Question: I am trying to select the link which contains medicine name ALMOGRAN, number 12.5 and 'leaflet' in the script shown below. The code I am using misses out on this element. while for other medicine names it is working fine. What would be the best way to filter out and select this element from the webpage
(<URL>
PILALMOGRAN 12.5 MG FILM-COATED TABLETSleaflet MAH BRAND_PLPI 20774-1629.pdf
'''
Code I am using :
elem7 = driver.find_element_by_xpath("//a[contains(., 'leaflet')and contains(.,'" +g+ "')]")
link2 = elem7.get_attribute('href')
time.sleep(15)
'''
where g is the number 12.5
Please help me understand where am I going wrong I am a newbie. Thanks
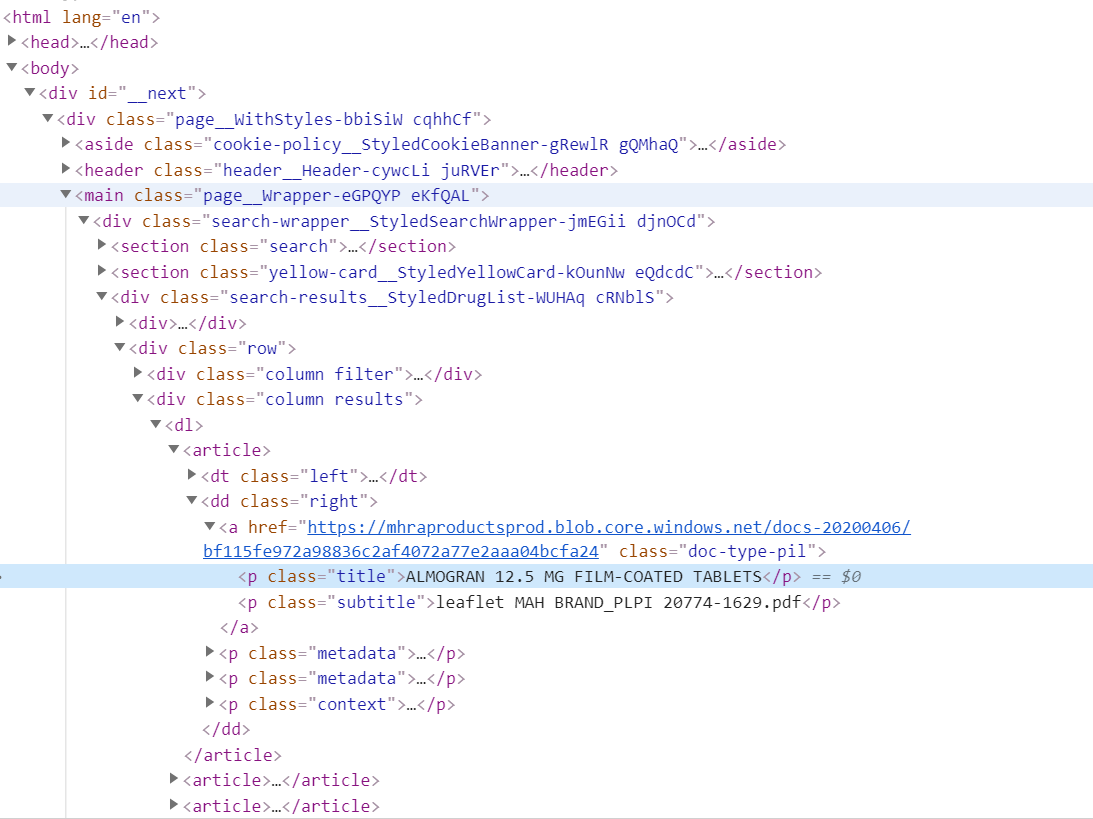
Answer: The code you have finds the desired link
'''
g = '12.5'
elem7 = driver.find_element_by_xpath(("//a[contains(., 'leaflet')and contains(.,'" + g + "')]"))
print(elem7.text)
link2 = elem7.get_attribute('href')
print(link2)
'''
Result
'''
ALMOGRAN 12.5 MG FILM-COATED TABLETS
leaflet MAH BRAND_PLPI 20774-1629.pdf
https://mhraproductsprod.blob.core.windows.net/docs-20200406/bf115fe972a98836c2af4072a77e2aaa04bcfa24
'''
But it is always the first link on the page that you'll find because you use 'find_element'. If you test your search criteria with 'find_elements' you see that it actually finds all 4 the links.
'''
g = '12.5'
elements = driver.find_elements_by_xpath(("//a[contains(., 'leaflet')and contains(.,'" + g + "')]"))
for element in elements:
print(element.text)
link2 = element.get_attribute('href')
print(link2)
'''
Result
'''
ALMOGRAN 12.5 MG FILM-COATED TABLETS
leaflet MAH BRAND_PLPI 20774-1629.pdf
https://mhraproductsprod.blob.core.windows.net/docs-20200406/bf115fe972a98836c2af4072a77e2aaa04bcfa24
ALMOTRIPTAN 12.5MG TABLETS,ALMOGRAN 12.5MG TABLETS
leaflet MAH BRAND_PLPI 20636-1099.pdf
https://mhraproductsprod.blob.core.windows.net/docs-20200406/3ef1e68659b17b5cbc6bed7988dd7d32d8ff5258
ALMOTRIPTAN 12.5MG TABLETS,ALMOGRAN 12.5MG TABLETS
leaflet MAH BRAND_PLPI 18799-1153.pdf
https://mhraproductsprod.blob.core.windows.net/docs-20200406/91cb21381c4aea438fe87a49cfc4abd3557f7614
ALMOGRAN 12.5 MG FILM-COATED TABLETS,ALMOTRIPTAN 12.5 MG FILM-COATED TABLETS
leaflet MAH BRAND_PLPI 20636-2661.pdf
https://mhraproductsprod.blob.core.windows.net/docs-20200406/f30be6ab9c3e85abd455da4262ffaf5932813014
'''
So if your medicin would not have been the first on the page, your code would have found another medicin. You could make your search critera more specific. Another way is to use find_elements and add something like 'if "extra criteria" in element.text: ...' inside the for loop.
This searches for all the medicines on the page
'''
# ------------------------------------------------------------------
def find_medicine_leaflet(page_meds, med_name):
print(f'
------- searching for {med_name} -------')
nr_found = 0
for page_med in page_meds:
if medicine_name in page_med.text:
nr_found += 1
text = page_med.text.replace('
', ' - ')
print(f"{nr_found} {text}
leaflet url: {page_med.get_attribute('href')}")
print(f'------- {nr_found} found -------
')
# ------------------------------------------------------------------
medicine_names = [
'ALMOGRAN 12.5 MG FILM-COATED TABLETS',
'ALMOTRIPTAN 12.5MG TABLETS,ALMOGRAN 12.5MG TABLETS',
'ALMOTRIPTAN 12.5MG TABLETS,ALMOGRAN 12.5MG TABLETS',
'ALMOGRAN 12.5 MG FILM-COATED TABLETS,ALMOTRIPTAN 12.5 MG FILM-COATED TABLETS',
]
g = '12.5'
page_medicines = driver.find_elements_by_xpath(("//a[contains(., 'leaflet')and contains(.,'" + g + "')]"))
for medicine_name in medicine_names:
find_medicine_leaflet(page_medicines, medicine_name)
'''
Result
'''
------- searching for ALMOGRAN 12.5 MG FILM-COATED TABLETS -------
1 ALMOGRAN 12.5 MG FILM-COATED TABLETS - leaflet MAH BRAND_PLPI 20774-1629.pdf
leaflet url: https://mhraproductsprod.blob.core.windows.net/docs-20200406/bf115fe972a98836c2af4072a77e2aaa04bcfa24
2 ALMOGRAN 12.5 MG FILM-COATED TABLETS,ALMOTRIPTAN 12.5 MG FILM-COATED TABLETS - leaflet MAH BRAND_PLPI 20636-2661.pdf
leaflet url: https://mhraproductsprod.blob.core.windows.net/docs-20200406/f30be6ab9c3e85abd455da4262ffaf5932813014
------- 2 found -------
------- searching for ALMOTRIPTAN 12.5MG TABLETS,ALMOGRAN 12.5MG TABLETS -------
1 ALMOTRIPTAN 12.5MG TABLETS,ALMOGRAN 12.5MG TABLETS - leaflet MAH BRAND_PLPI 20636-1099.pdf
leaflet url: https://mhraproductsprod.blob.core.windows.net/docs-20200406/3ef1e68659b17b5cbc6bed7988dd7d32d8ff5258
2 ALMOTRIPTAN 12.5MG TABLETS,ALMOGRAN 12.5MG TABLETS - leaflet MAH BRAND_PLPI 18799-1153.pdf
leaflet url: https://mhraproductsprod.blob.core.windows.net/docs-20200406/91cb21381c4aea438fe87a49cfc4abd3557f7614
------- 2 found -------
------- searching for ALMOTRIPTAN 12.5MG TABLETS,ALMOGRAN 12.5MG TABLETS -------
1 ALMOTRIPTAN 12.5MG TABLETS,ALMOGRAN 12.5MG TABLETS - leaflet MAH BRAND_PLPI 20636-1099.pdf
leaflet url: https://mhraproductsprod.blob.core.windows.net/docs-20200406/3ef1e68659b17b5cbc6bed7988dd7d32d8ff5258
2 ALMOTRIPTAN 12.5MG TABLETS,ALMOGRAN 12.5MG TABLETS - leaflet MAH BRAND_PLPI 18799-1153.pdf
leaflet url: https://mhraproductsprod.blob.core.windows.net/docs-20200406/91cb21381c4aea438fe87a49cfc4abd3557f7614
------- 2 found -------
------- searching for ALMOGRAN 12.5 MG FILM-COATED TABLETS,ALMOTRIPTAN 12.5 MG FILM-COATED TABLETS -------
1 ALMOGRAN 12.5 MG FILM-COATED TABLETS,ALMOTRIPTAN 12.5 MG FILM-COATED TABLETS - leaflet MAH BRAND_PLPI 20636-2661.pdf
leaflet url: https://mhraproductsprod.blob.core.windows.net/docs-20200406/f30be6ab9c3e85abd455da4262ffaf5932813014
------- 1 found -------
'''
As far as I can see it misses nothing. Because of the overlapping medicine names it can find 2 leaflets but everything is being found.